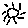
Label: sun